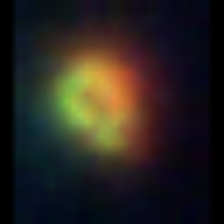
Taxon: NanoPlankton
Group: Other